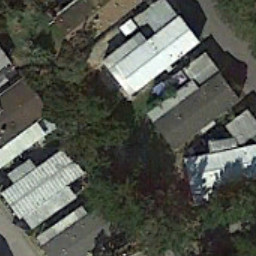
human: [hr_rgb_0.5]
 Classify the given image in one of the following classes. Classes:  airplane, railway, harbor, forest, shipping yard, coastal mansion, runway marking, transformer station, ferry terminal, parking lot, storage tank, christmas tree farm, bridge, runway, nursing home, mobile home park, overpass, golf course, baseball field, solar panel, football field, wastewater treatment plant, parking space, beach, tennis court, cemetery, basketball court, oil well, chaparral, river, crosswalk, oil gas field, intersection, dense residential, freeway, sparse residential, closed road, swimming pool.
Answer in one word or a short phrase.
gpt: mobile home park